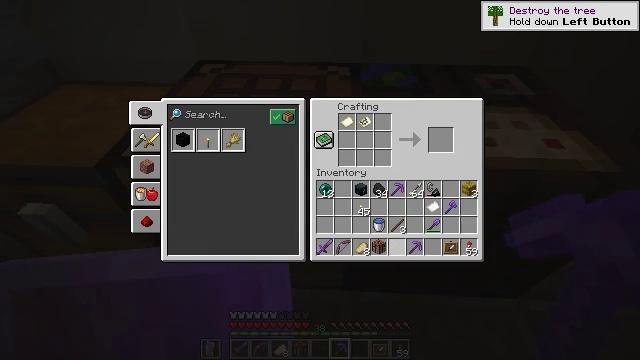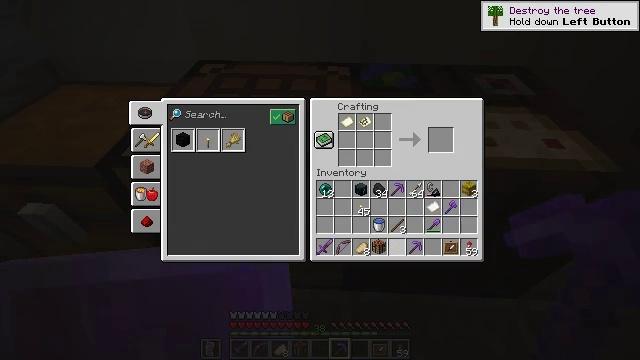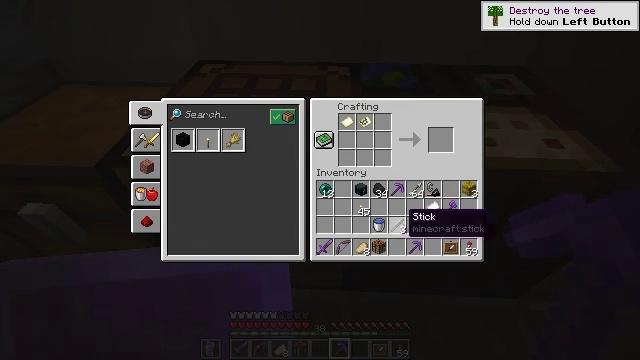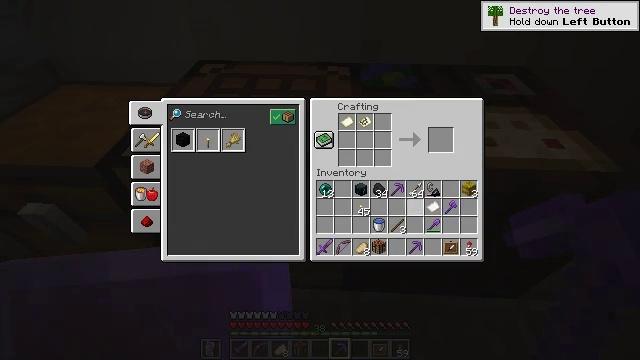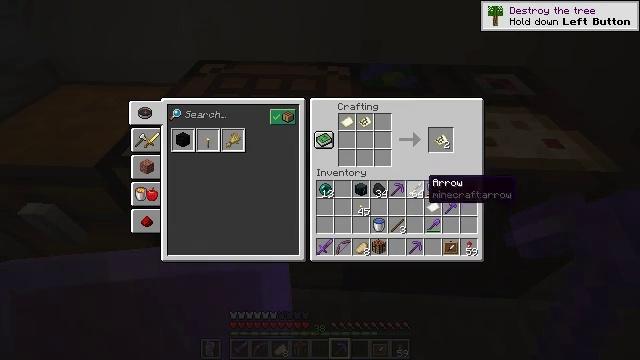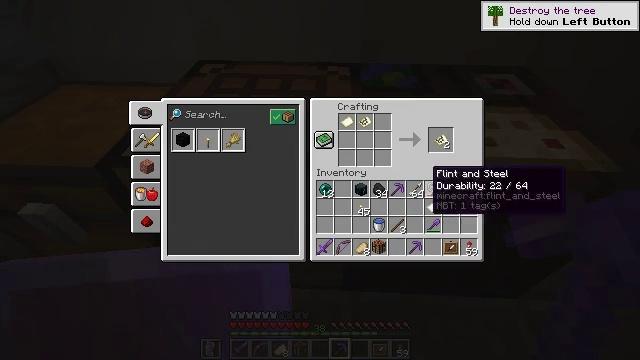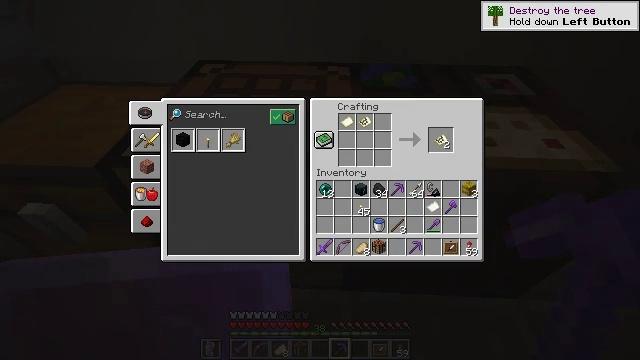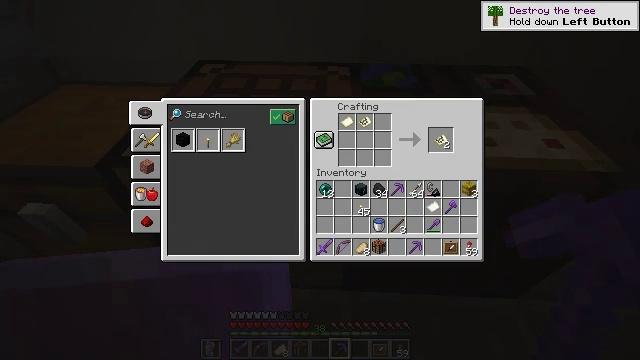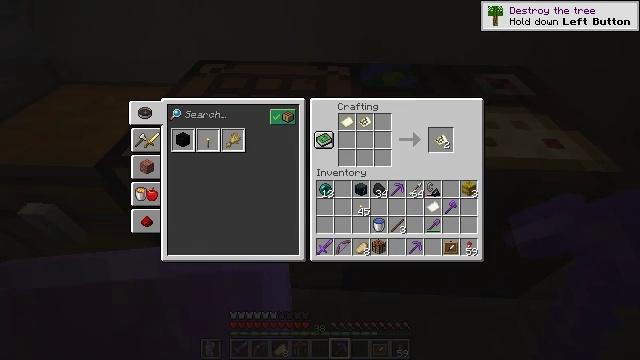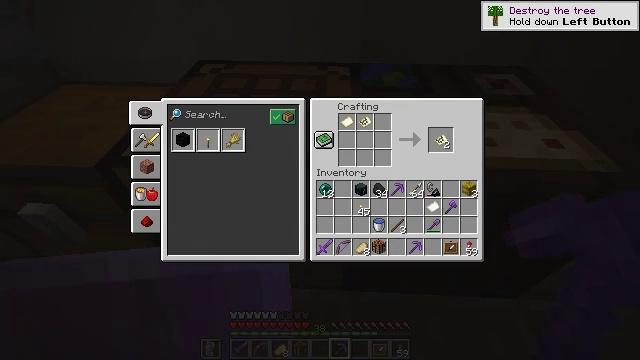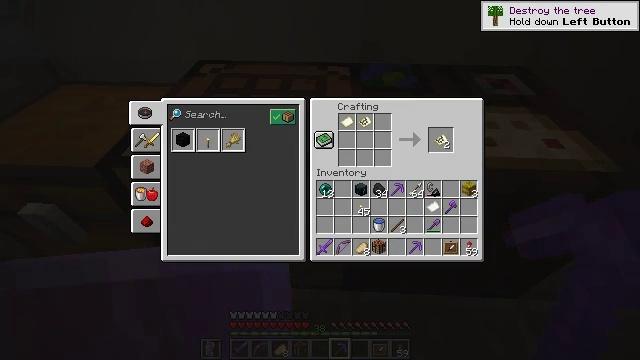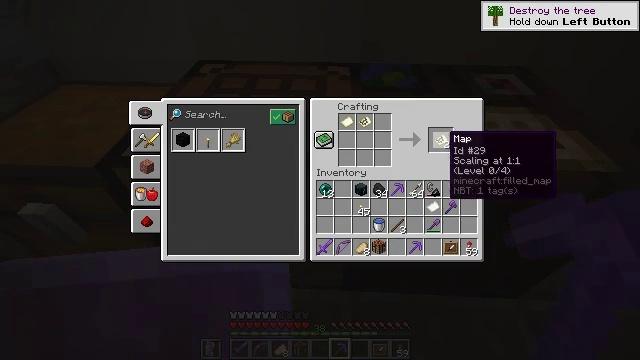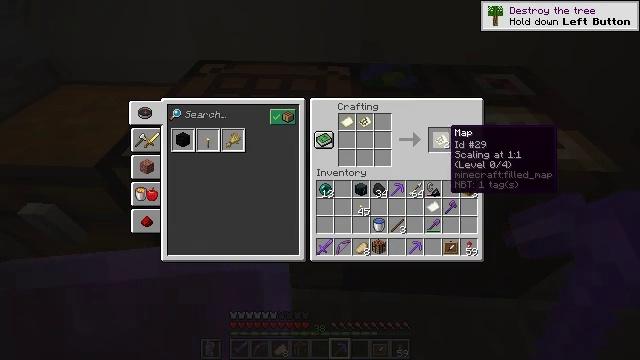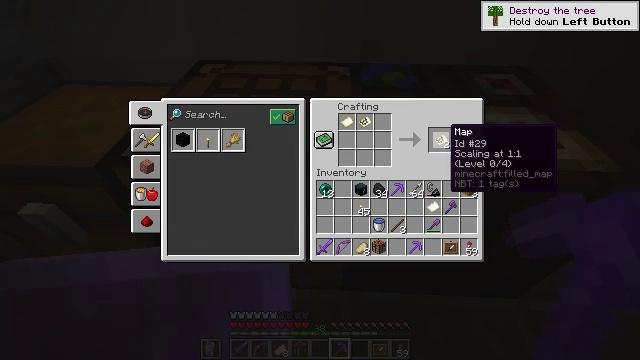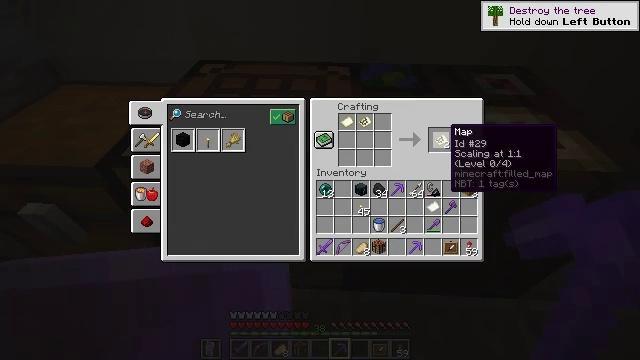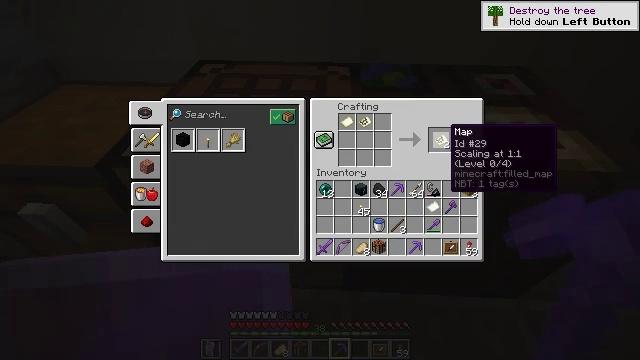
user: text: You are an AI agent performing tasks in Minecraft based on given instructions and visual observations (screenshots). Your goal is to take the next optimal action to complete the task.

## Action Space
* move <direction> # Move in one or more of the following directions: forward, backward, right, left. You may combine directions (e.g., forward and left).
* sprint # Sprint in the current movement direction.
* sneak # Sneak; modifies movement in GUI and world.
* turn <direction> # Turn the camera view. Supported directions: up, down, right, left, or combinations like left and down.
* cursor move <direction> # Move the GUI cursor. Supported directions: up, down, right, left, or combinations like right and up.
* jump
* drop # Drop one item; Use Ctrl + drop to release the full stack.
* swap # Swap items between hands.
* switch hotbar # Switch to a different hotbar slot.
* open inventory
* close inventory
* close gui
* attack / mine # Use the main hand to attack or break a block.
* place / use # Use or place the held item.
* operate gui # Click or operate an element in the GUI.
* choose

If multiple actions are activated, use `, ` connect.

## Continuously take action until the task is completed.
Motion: motion action
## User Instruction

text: Create a filled map at the crafting station.
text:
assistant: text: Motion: sneak
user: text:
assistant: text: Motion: sneak, turn right and up
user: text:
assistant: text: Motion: sneak, turn right and up
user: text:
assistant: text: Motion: sneak, turn right and up
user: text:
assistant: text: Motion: turn up
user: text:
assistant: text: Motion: turn up
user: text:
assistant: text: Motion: turn up
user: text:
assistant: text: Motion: turn up
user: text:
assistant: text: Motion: no_op
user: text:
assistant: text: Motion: no_op
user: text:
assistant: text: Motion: no_op
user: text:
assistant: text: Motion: no_op
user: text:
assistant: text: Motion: no_op
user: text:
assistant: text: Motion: no_op
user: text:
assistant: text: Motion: no_op
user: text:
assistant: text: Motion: no_op
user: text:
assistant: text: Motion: no_op
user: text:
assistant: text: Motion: no_op
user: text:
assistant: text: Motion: sneak
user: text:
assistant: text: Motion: sneak
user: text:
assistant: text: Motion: sneak
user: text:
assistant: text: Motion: sneak
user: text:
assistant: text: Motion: sneak
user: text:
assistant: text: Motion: sneak
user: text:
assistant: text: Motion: sneak
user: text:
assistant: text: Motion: sneak
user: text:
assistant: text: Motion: sneak
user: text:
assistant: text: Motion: sneak
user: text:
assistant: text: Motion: sneak, attack / mine
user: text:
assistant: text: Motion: sneak, attack / mine